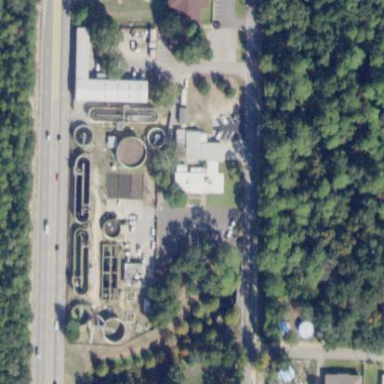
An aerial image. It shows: View of wastewater plant.